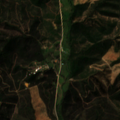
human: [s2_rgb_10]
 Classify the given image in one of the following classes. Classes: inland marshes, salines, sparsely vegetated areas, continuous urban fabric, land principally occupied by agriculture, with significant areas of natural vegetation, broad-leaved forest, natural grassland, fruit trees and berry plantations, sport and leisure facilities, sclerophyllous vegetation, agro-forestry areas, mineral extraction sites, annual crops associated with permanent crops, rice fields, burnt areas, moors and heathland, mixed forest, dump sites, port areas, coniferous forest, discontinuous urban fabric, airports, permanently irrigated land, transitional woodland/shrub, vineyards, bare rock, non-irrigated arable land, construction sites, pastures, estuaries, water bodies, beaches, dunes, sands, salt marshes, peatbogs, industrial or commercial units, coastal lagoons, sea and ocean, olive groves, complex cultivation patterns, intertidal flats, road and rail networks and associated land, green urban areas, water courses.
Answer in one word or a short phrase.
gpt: land principally occupied by agriculture, with significant areas of natural vegetation, broad-leaved forest, sclerophyllous vegetation, transitional woodland/shrub